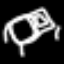
Label: bed